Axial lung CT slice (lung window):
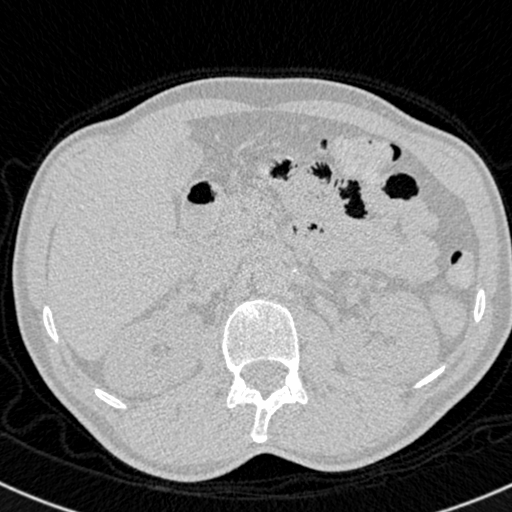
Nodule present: no